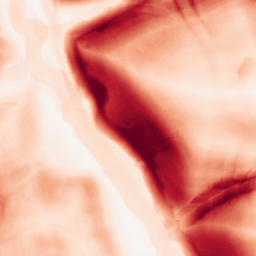
Category: morphological
Decomposition family: morphological_gradient
Decomposition parameters: size: 15
shape: square
Upsampling method: lanczos
Upsampling parameters: scale: 8
Upsampling scale: 8